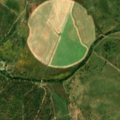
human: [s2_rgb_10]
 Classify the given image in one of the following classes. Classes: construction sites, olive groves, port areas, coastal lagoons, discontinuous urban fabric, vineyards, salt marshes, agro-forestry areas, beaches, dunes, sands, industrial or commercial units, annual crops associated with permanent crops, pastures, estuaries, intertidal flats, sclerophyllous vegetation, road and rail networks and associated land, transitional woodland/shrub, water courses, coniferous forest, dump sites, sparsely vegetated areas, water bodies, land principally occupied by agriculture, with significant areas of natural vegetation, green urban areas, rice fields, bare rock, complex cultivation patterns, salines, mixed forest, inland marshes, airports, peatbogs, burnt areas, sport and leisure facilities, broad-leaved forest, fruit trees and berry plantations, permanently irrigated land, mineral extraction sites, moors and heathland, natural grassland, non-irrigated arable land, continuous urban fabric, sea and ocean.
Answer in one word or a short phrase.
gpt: continuous urban fabric